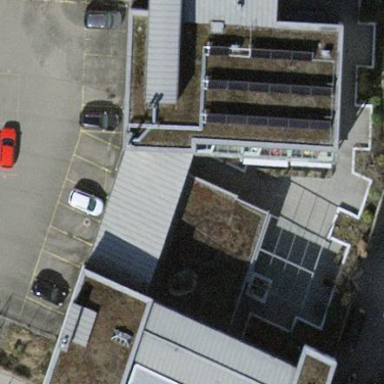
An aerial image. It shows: Building with flat olive-colored roof.